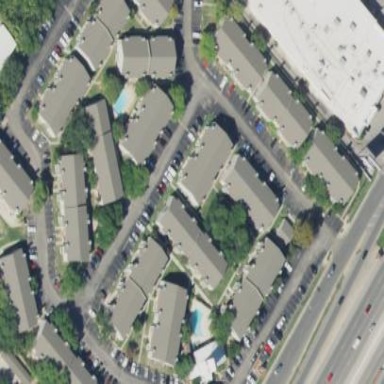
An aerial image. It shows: Residential area with apartments.